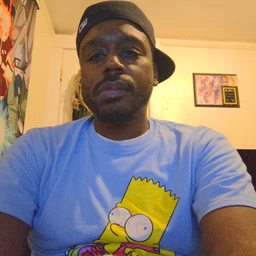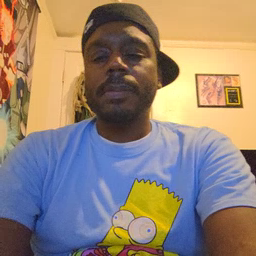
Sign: many